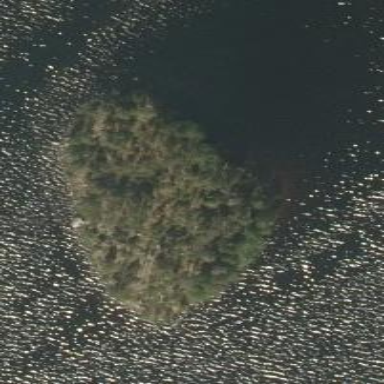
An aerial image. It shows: Islet covered with woodland.